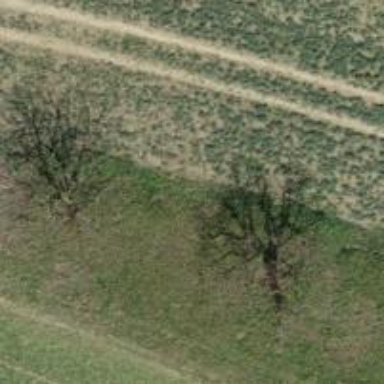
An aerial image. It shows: Deciduous tree with mixed leaf types.